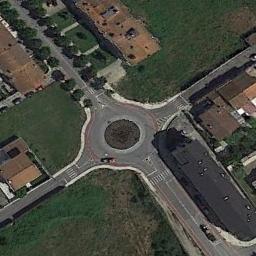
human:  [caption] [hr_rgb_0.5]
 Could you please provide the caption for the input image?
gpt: The roundabout with four exits and entrances is in the lawn and some buildings are next to the roundabout .

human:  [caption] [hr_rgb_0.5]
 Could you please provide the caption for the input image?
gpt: There are several vehicles on the road at the roundabout of four roads, Many buildings and some trees and a large lawn around the roundabout .

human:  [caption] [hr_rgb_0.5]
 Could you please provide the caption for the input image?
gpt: The roundabout is surrounded by grass .

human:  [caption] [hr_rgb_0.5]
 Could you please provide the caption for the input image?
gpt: The roundabout is on the grass next to trees and buildings .

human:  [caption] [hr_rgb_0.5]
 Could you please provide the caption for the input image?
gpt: There are green lawns and some brown buildings around the roundabout .